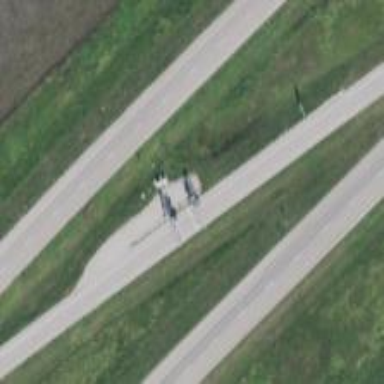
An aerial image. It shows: Toll gantry on the road.